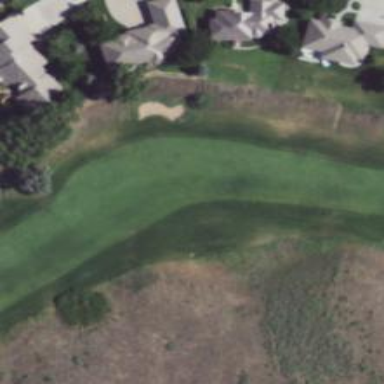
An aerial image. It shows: Golf hole.